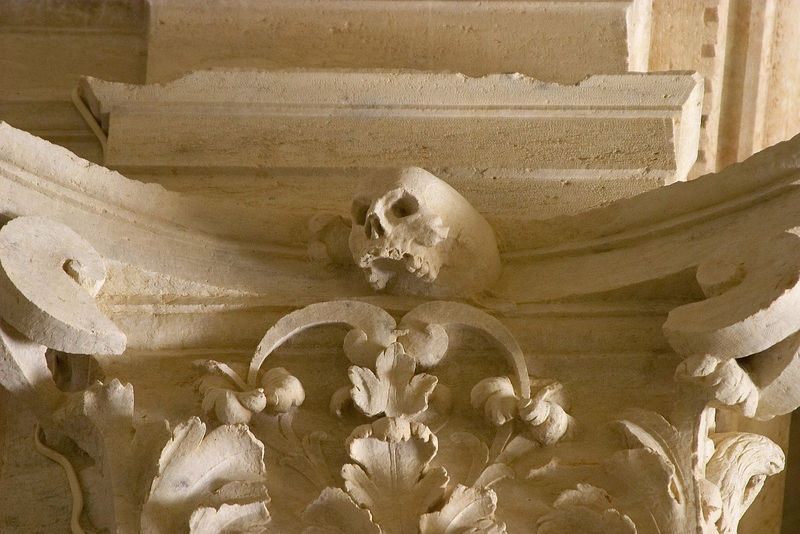
Titel: Kapelle, Capela de Nossa Senhora da Conceicao, in Tomar
Standort: Tomar, Capela de Nossa Senhora da Conceicao (EU - P - Ribatejo)
Schlagwörter: blätter, weiß, marmor, symbol, säule, wand, schädel, stein, tot, kirche, blatt, kreis, pilaster, stuck, komposit, memento mori, kapitell, ranke, schlussstein, skelett, totenkopf, voluten, ionisch, tempel, volute, basis, dorisch, schaft, kapitel, bildhauer, akanthus, korintisch, kalk, verkröpft, palstik